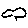
Label: bird